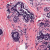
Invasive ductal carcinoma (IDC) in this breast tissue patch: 0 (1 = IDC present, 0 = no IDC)